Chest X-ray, PA view. Patient: 67 years old, sex F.
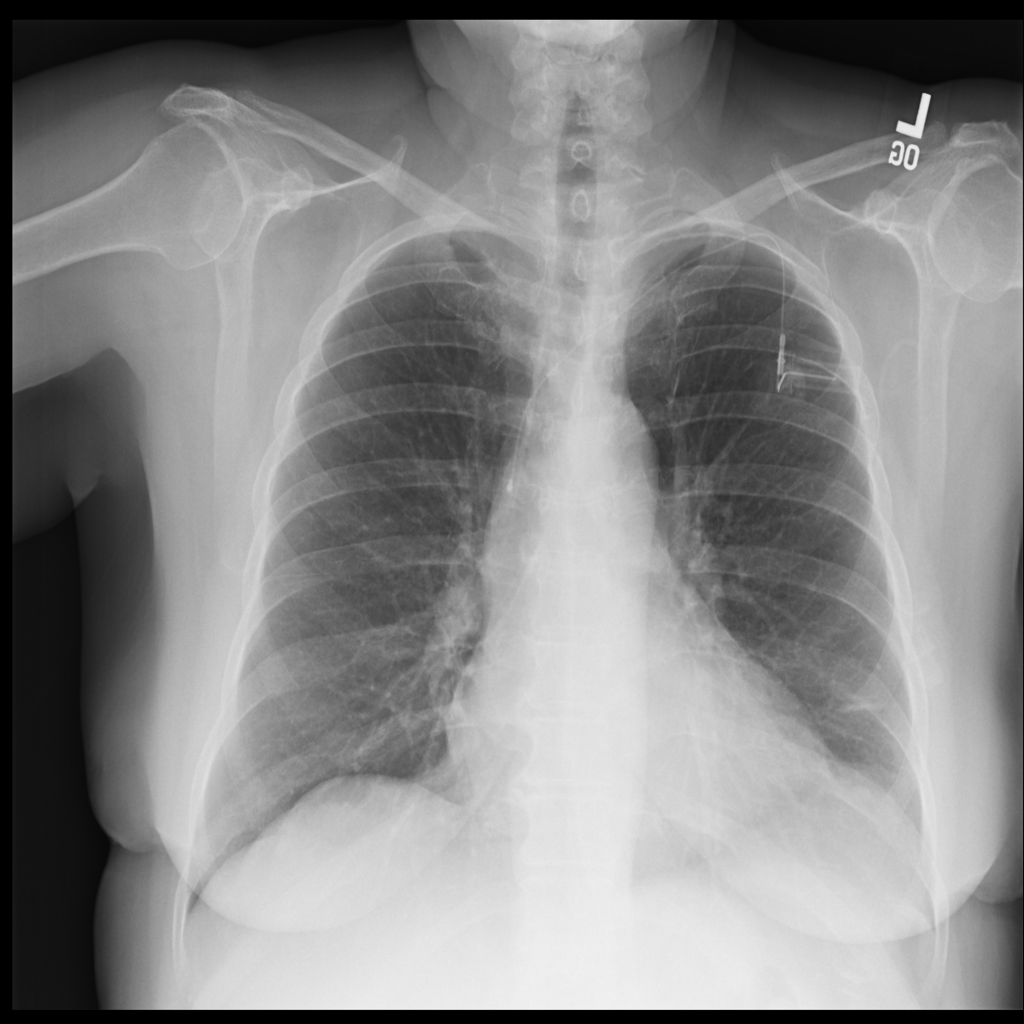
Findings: Atelectasis